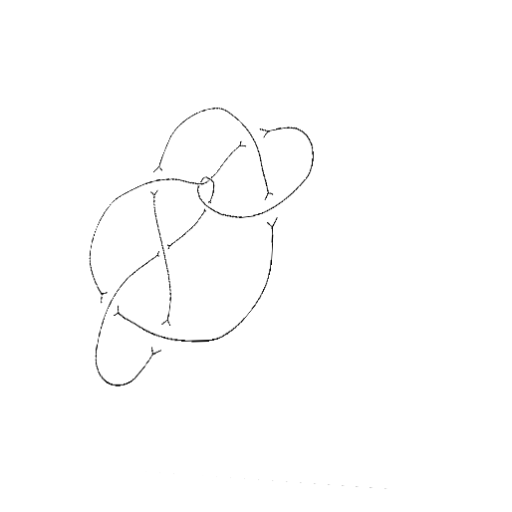
Crossing number: 9